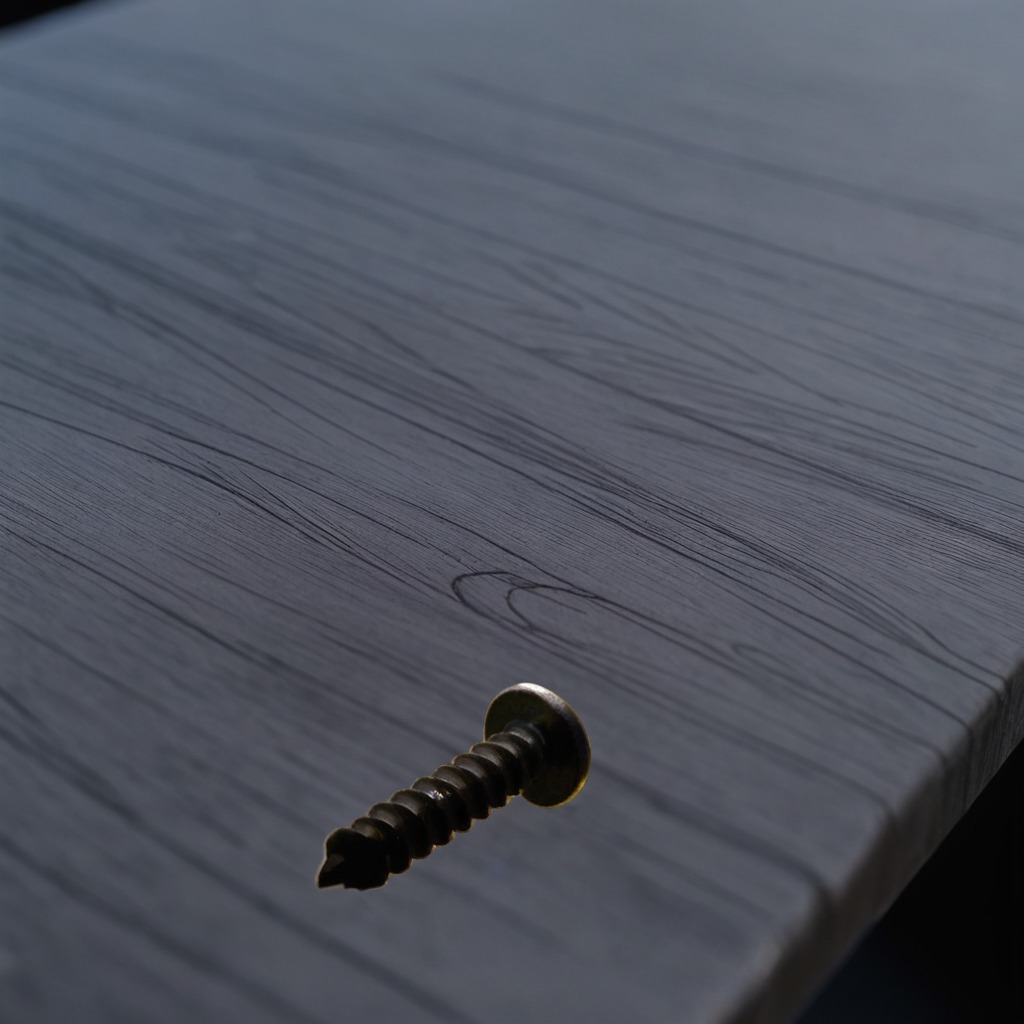
A metal screw lies on a table with faint burn marks in a small garage at twilight.